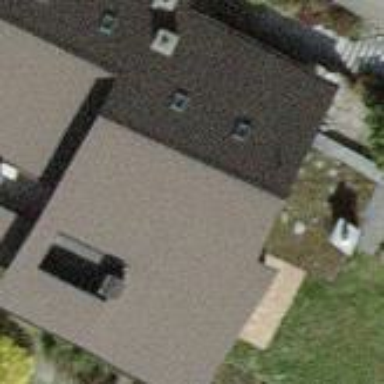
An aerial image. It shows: Semi-detached house.